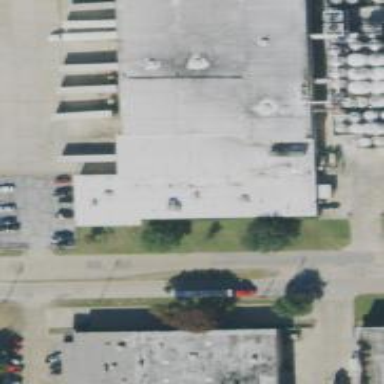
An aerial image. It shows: Warehouse.